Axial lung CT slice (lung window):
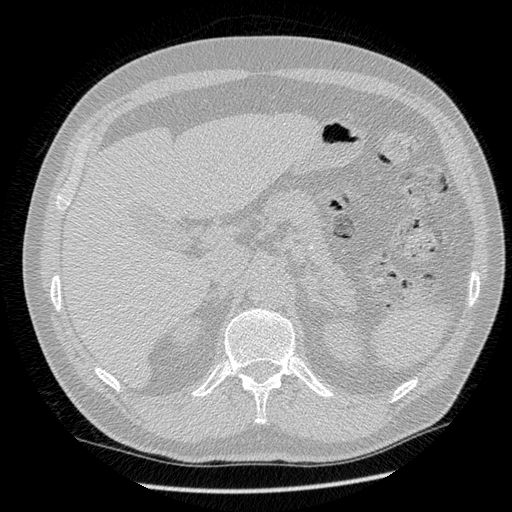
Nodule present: no